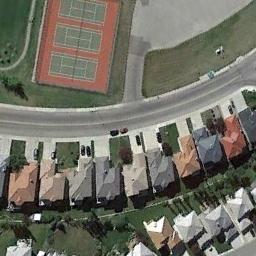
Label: tennis_court